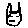
Label: cat